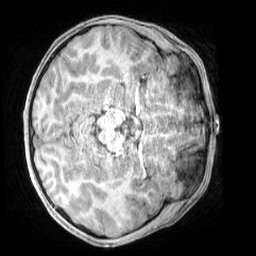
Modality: T1w
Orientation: axial
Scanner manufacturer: siemens
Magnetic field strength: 3 T
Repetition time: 2.4 s
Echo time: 0.00224 s